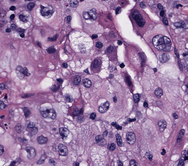
Tumor epithelial tissue: yes
Tumor-associated stroma tissue: no
Normal tissue: no